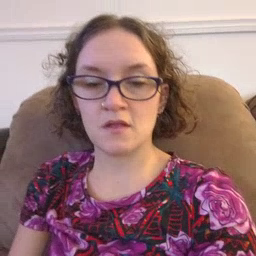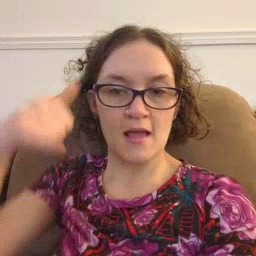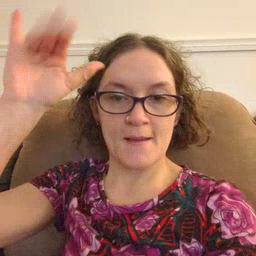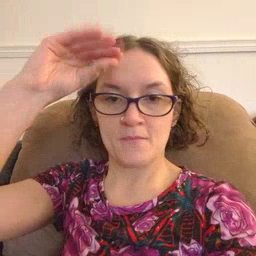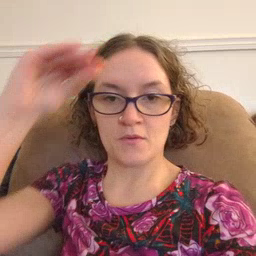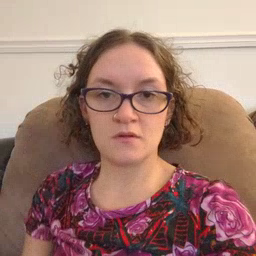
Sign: cowboy